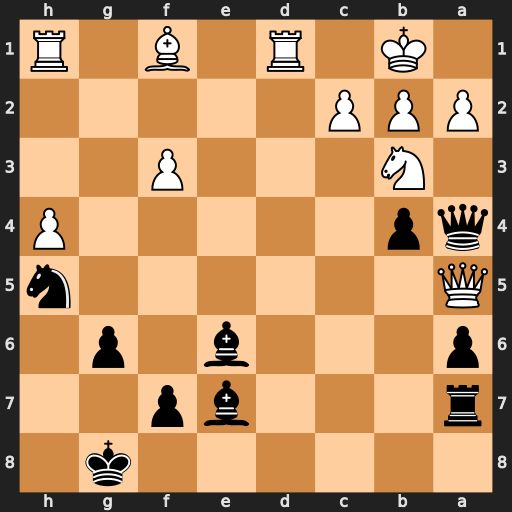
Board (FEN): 6k1/r3bp2/p3b1p1/Q6n/qp5P/1N3P2/PPP5/1K1R1B1R
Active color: b
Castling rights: -
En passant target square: -
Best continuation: Bxb3 Qxa4 Bxa4